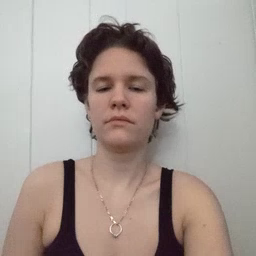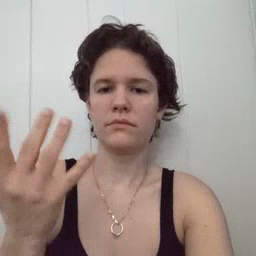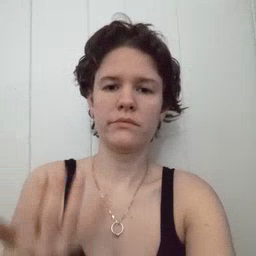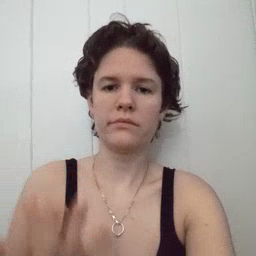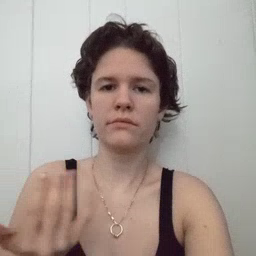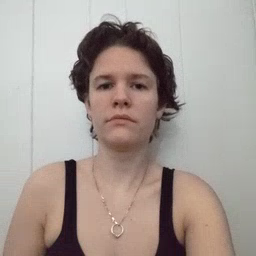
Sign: wait